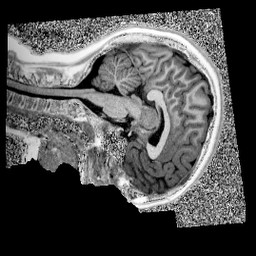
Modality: UNIT1
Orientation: sagittal
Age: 12
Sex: female
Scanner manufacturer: siemens
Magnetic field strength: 3 T
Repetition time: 4 s
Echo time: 0.00299 s